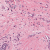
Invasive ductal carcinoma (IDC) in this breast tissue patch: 1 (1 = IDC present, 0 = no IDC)